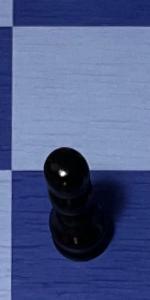
Label: Pawn_Black